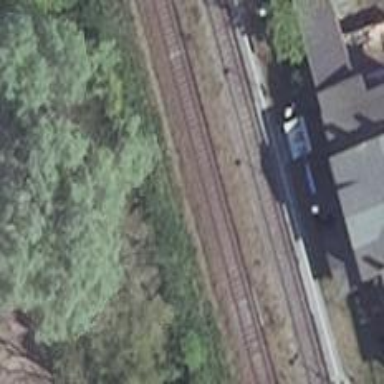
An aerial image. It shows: Railway station that also serves as public transport station.